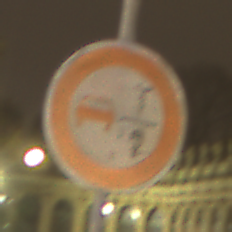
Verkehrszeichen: VerbotUeberholenEinspurigeFahrzeuge
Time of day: Night
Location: Outdoor (Urban)
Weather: Overcast
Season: NotSpecified
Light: Artificial